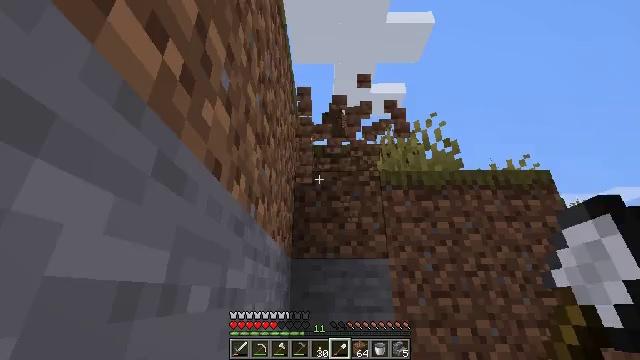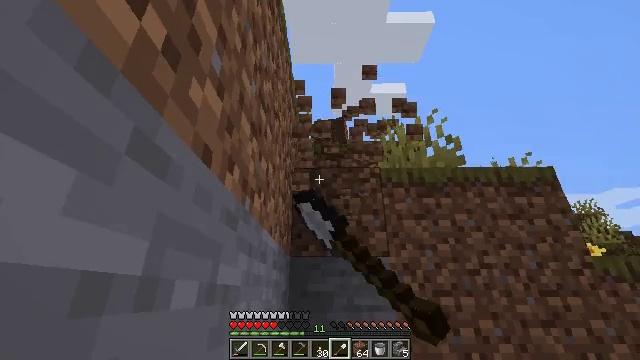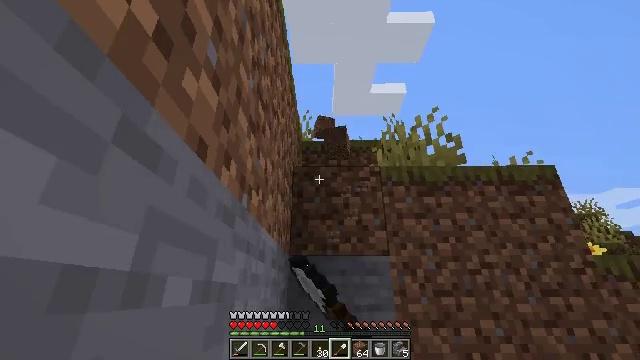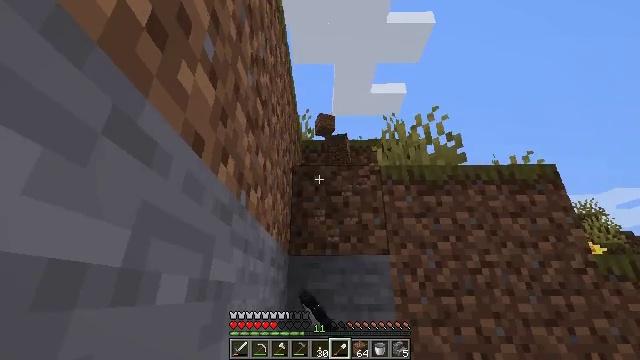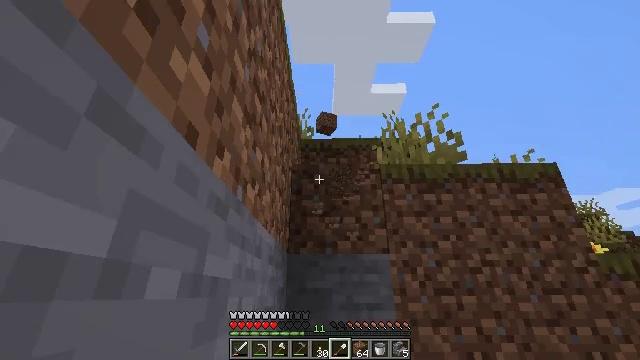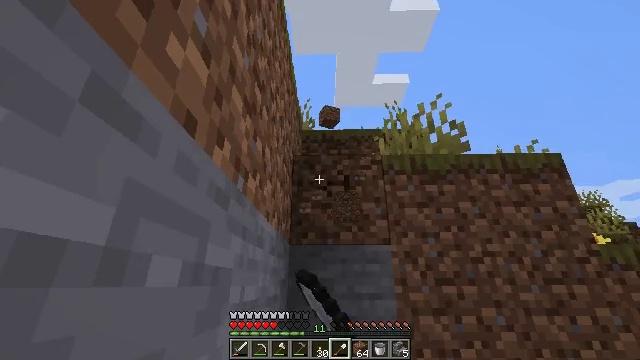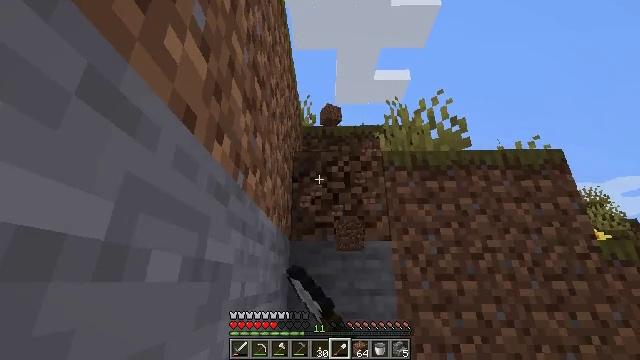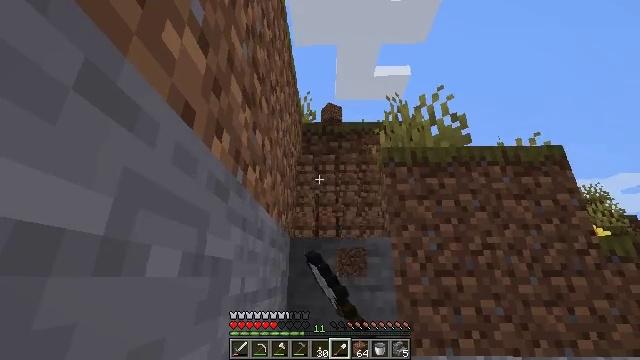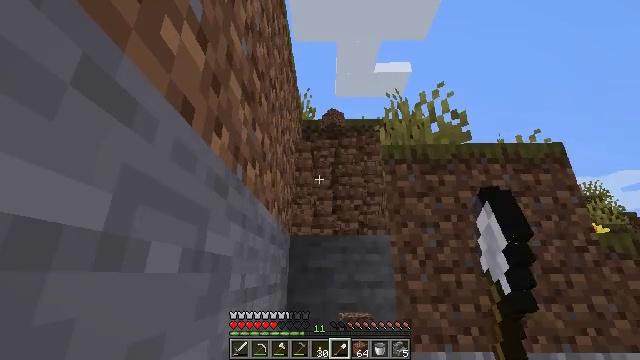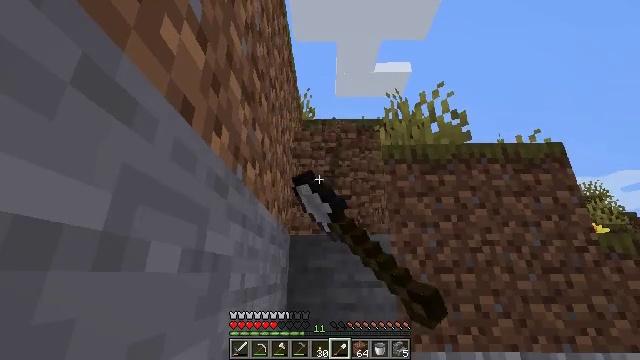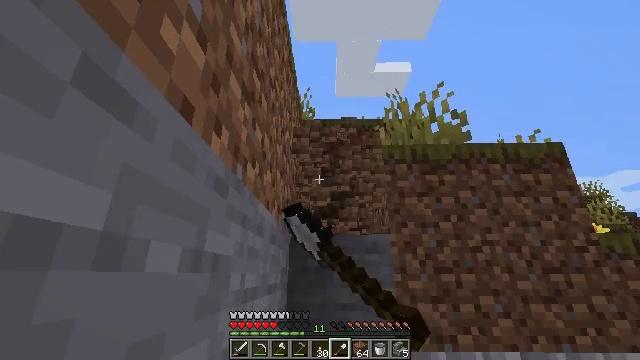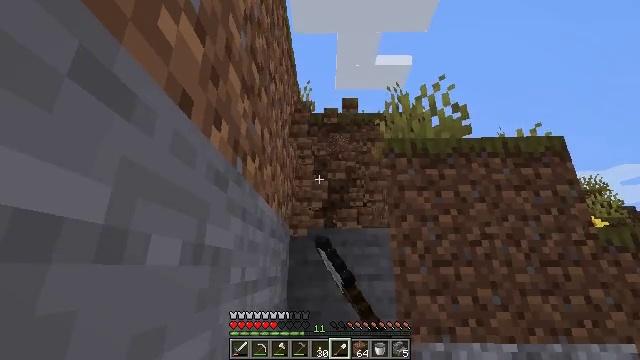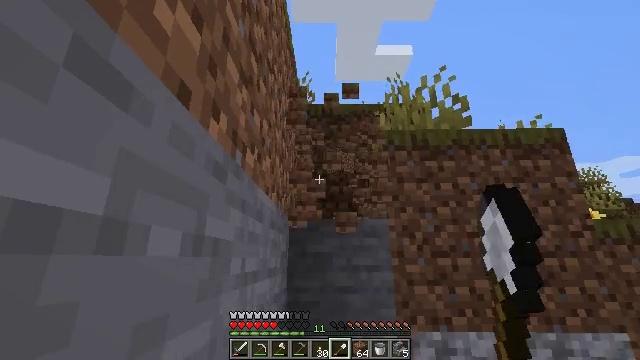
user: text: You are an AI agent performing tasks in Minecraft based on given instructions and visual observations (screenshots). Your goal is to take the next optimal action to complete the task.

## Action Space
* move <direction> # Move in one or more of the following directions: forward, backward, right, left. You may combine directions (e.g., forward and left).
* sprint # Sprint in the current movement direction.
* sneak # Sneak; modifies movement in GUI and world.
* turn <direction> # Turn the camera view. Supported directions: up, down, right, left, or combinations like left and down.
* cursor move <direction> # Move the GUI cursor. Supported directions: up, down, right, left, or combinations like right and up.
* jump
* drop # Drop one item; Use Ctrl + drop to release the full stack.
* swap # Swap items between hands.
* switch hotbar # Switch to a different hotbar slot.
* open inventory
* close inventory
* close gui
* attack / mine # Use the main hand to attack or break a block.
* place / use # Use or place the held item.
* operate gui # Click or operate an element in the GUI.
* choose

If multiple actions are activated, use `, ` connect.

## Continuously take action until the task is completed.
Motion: motion action
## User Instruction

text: Gather dirt.
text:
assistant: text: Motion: attack / mine
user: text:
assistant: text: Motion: attack / mine
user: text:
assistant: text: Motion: attack / mine
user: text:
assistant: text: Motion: attack / mine
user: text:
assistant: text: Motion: turn down, attack / mine
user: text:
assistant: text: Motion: attack / mine
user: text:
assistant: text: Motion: attack / mine
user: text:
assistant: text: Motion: attack / mine
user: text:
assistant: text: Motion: attack / mine
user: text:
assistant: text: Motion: attack / mine
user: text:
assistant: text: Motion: turn down, attack / mine
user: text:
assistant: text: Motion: turn down, attack / mine
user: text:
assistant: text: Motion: attack / mine